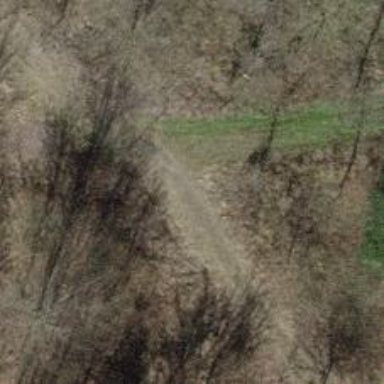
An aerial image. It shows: Grass track with Grade 4 tracktype.